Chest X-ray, AP view. Patient: 33 years old, sex F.
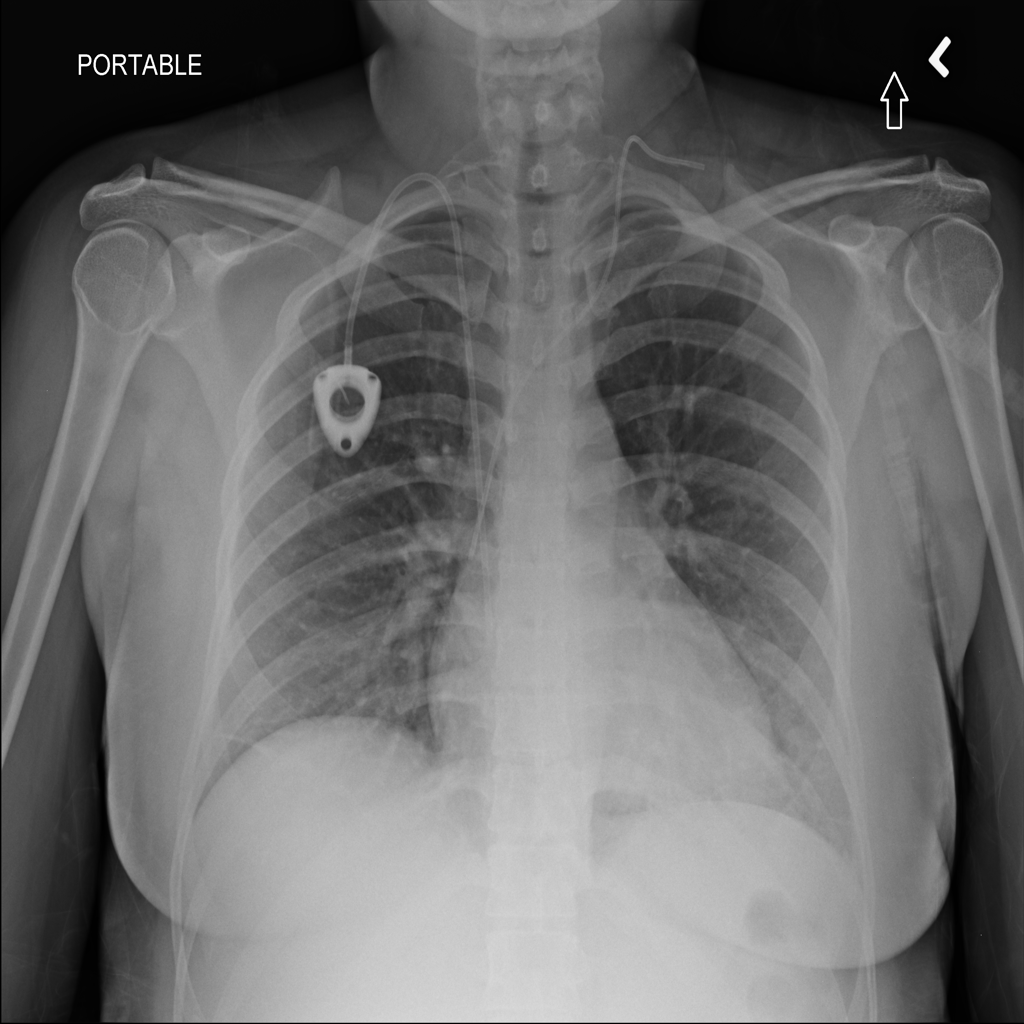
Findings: No Finding